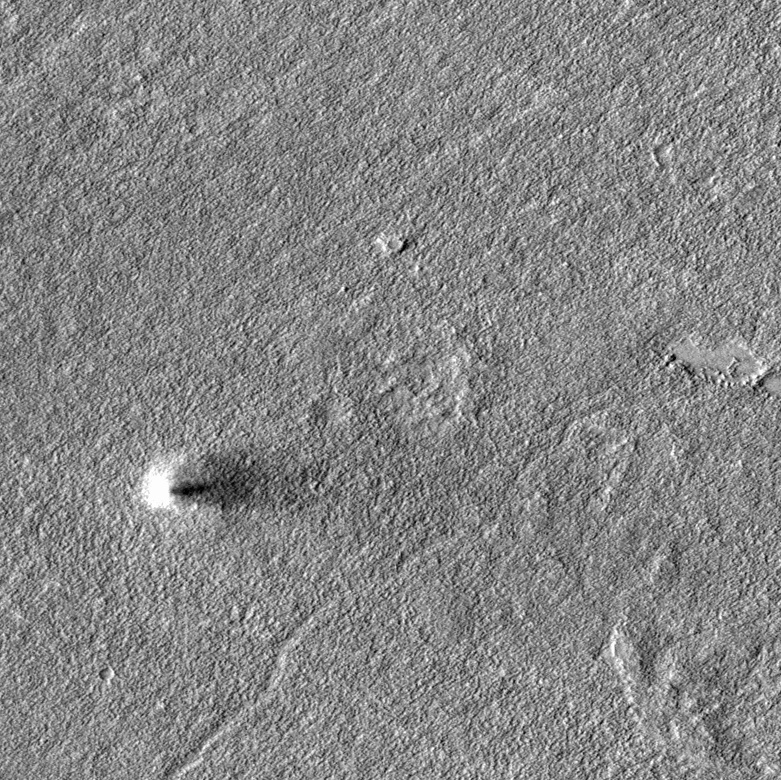
Label: dustdevil